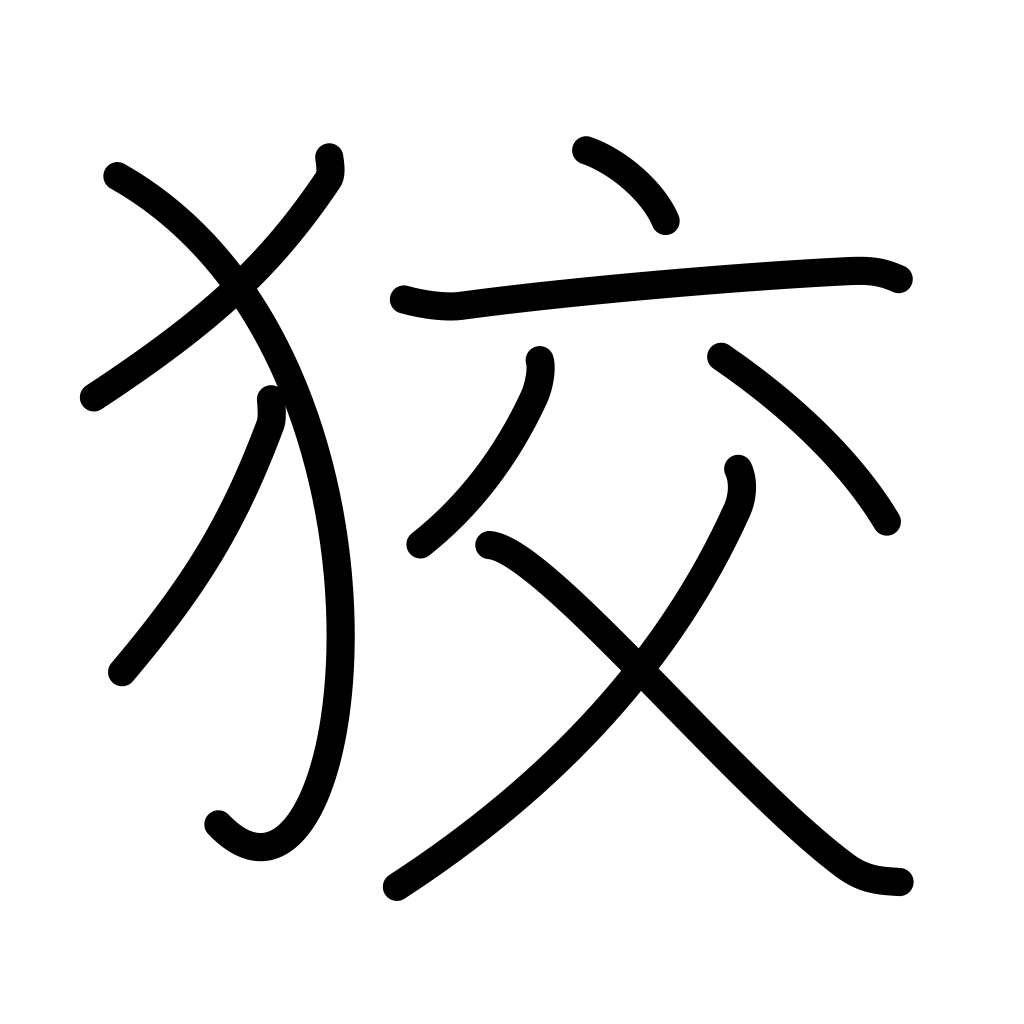
Meaning: cunning, sly, crafty, miserly, mean, stingy